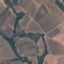
Land use / land cover: PermanentCrop